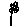
Label: flower